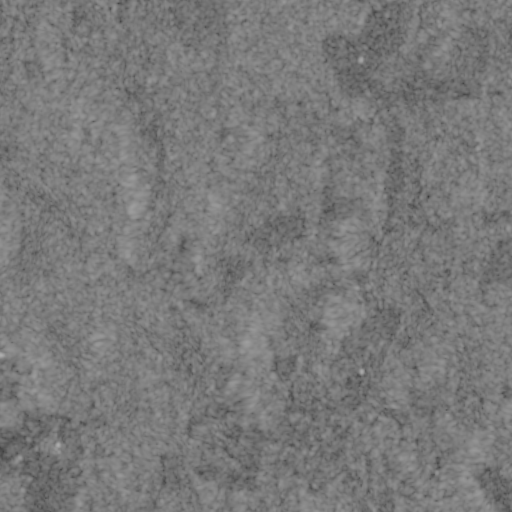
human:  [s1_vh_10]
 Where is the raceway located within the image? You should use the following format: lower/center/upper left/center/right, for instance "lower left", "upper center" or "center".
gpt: The raceway is located in the lower left of the image.
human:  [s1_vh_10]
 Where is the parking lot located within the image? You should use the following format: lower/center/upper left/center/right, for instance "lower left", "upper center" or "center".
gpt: There is no parking lot in the image.

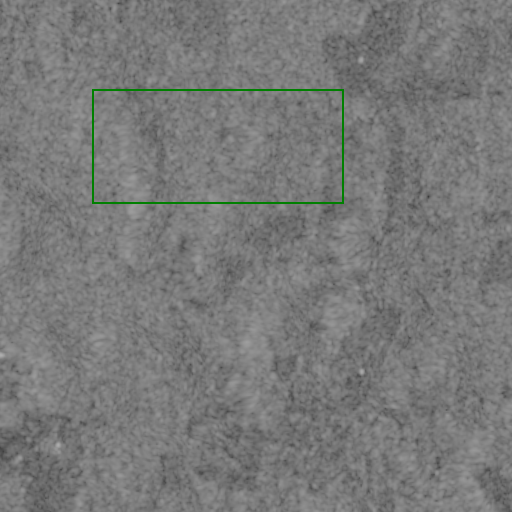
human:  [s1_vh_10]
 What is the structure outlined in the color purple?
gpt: There is no purple outline.
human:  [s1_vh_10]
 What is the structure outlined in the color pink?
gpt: There is no structure outlined in pink.